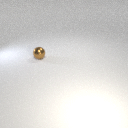
small brown metal sphere